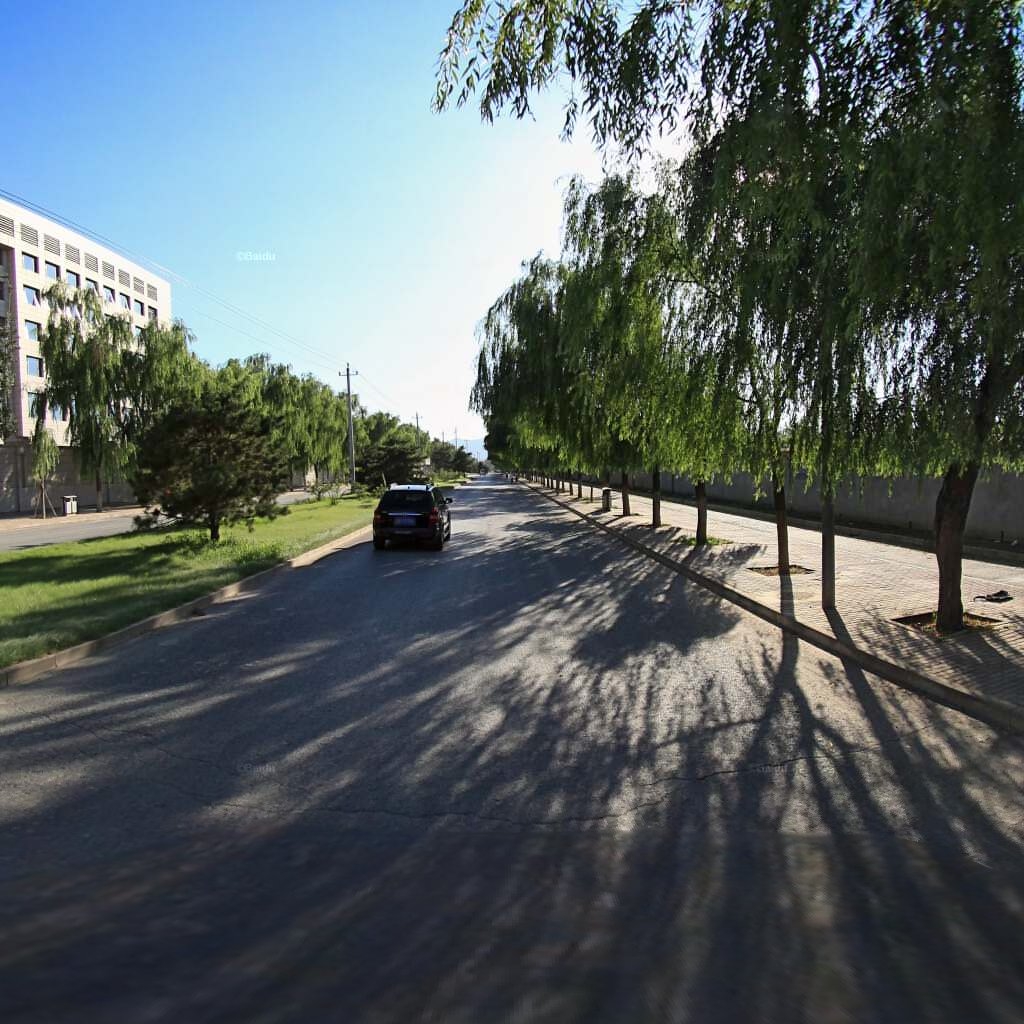
Region: Haidian
Road damage annotations: transverse crack, transverse crack